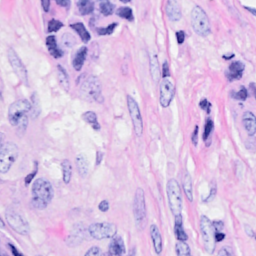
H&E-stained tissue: Breast